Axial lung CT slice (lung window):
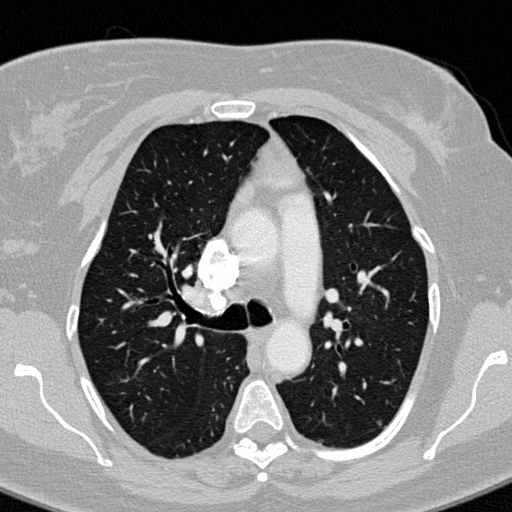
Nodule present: no